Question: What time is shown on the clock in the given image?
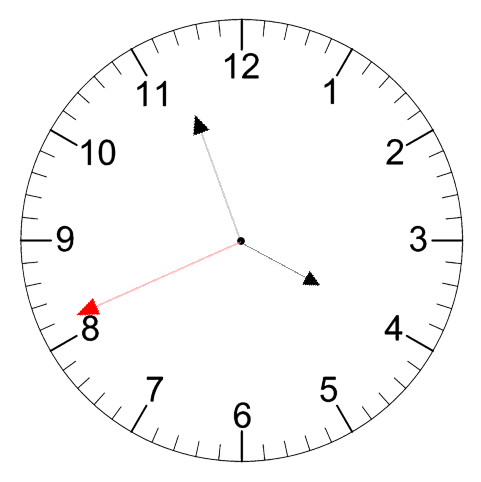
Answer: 03:56:41